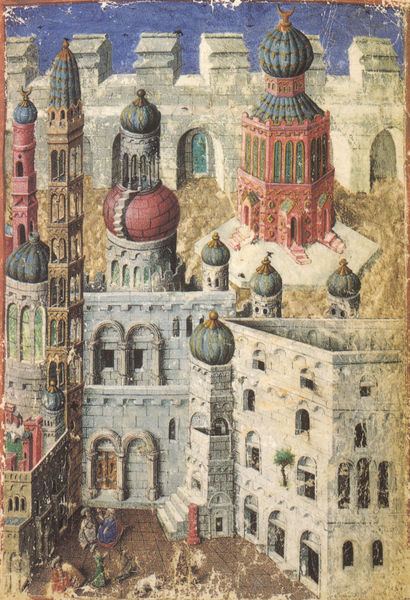
Titel: Stundenbuch
Künstler: René von Anjou
Institution: London, British Library (BL), Egerton
Schlagwörter: baum, blau, gemälde, himmel, wasser, gelb, menschen, stadt, fenster, grau, laterne, säulen, gebäude, rot, malerei, häuser, gold, turm, farbig, italien, mauer, markt, platz, kuppel, treppe, treppen, stufen, tor, zinnen, kirchen, bögen, innenhof, kuppeln, orient, türme, zwiebeltürme, halbmond, illustration, tore, arabisch, mauern, siena, stadtmauer, tempel, fresko, islam, türkei, naher osten, atürme